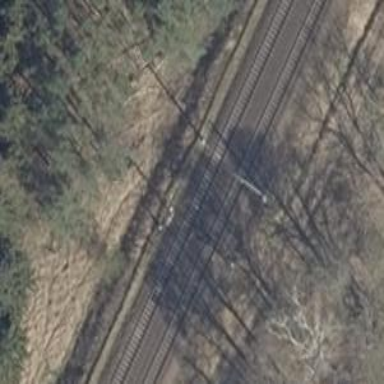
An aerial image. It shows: Railway signal.